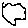
Label: cloud